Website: bh-photo
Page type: store-pickup
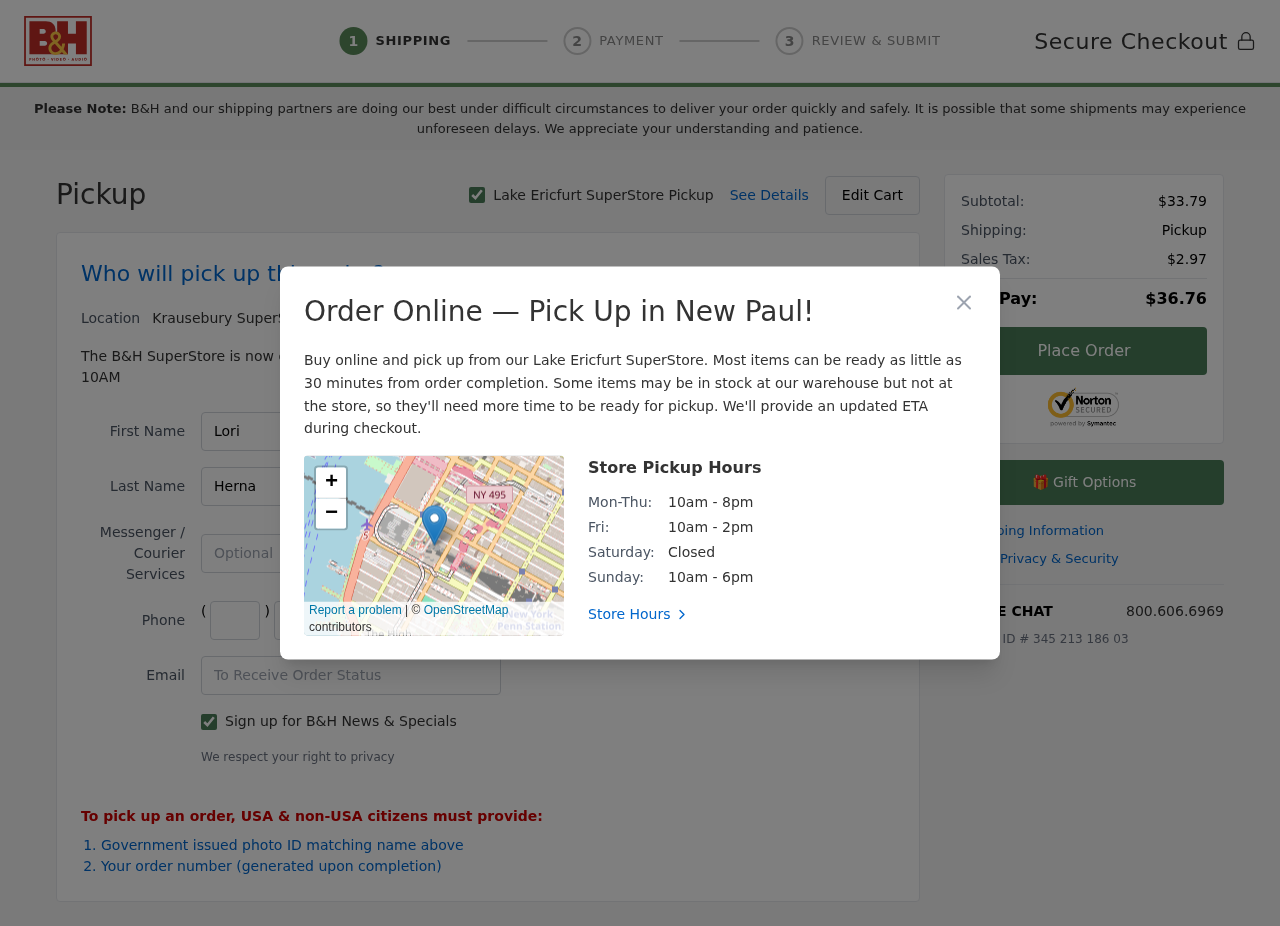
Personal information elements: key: PII_CITY
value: Lake Ericfurt
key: PII_CITY2
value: Krausebury
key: PII_CITY3
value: New Paul
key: PII_EMAIL
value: lori.hernandez@yahoo.com
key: PII_FIRSTNAME
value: Lori
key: PII_LASTNAME
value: Hernandez
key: PII_PHONE_AREA
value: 726
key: PII_PHONE_PREFIX
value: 219
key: PII_PHONE_SUFFIX
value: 9806
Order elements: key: ORDER_SUBTOTAL
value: $33.79
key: ORDER_TAX
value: $2.97
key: ORDER_TOTAL
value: $36.76
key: ORDER_ID
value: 345 213 186 03